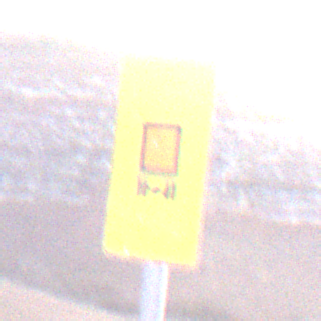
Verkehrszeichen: KennzeichnungspflichtigeFahrzeugeGefaehrlicheGueterOhnePfeilsymbol
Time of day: Dusk
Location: Outdoor (Nature)
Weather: Clear
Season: NotSpecified
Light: Natural